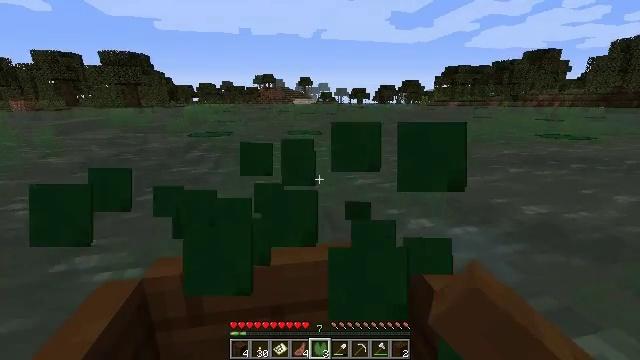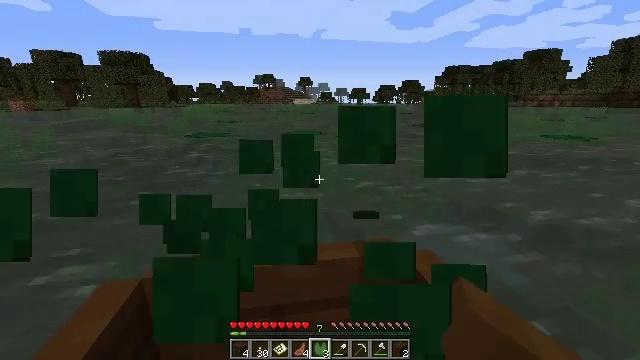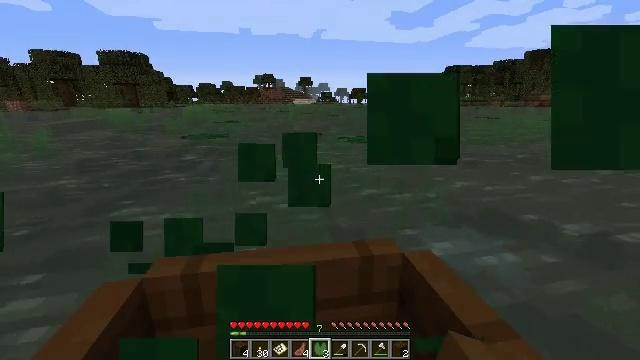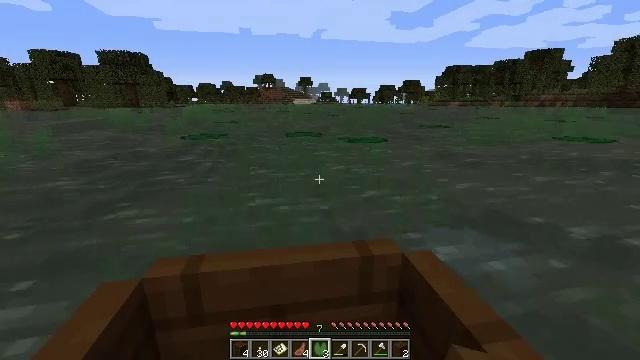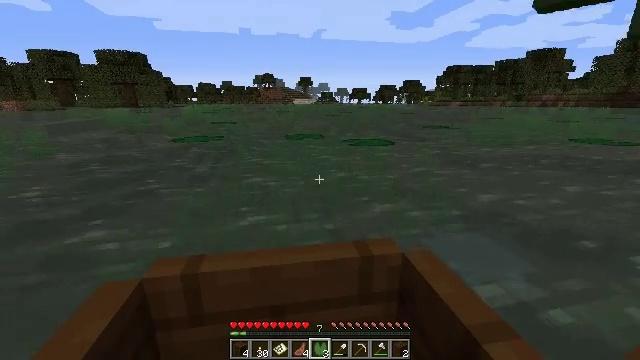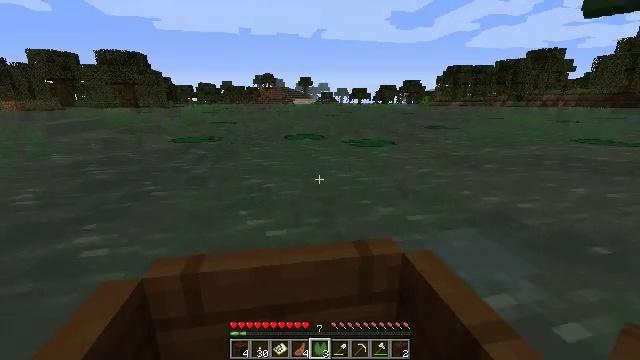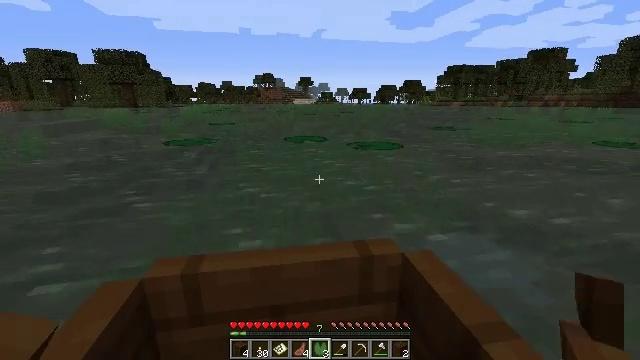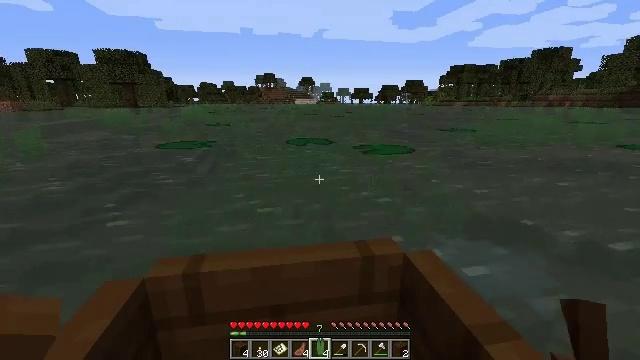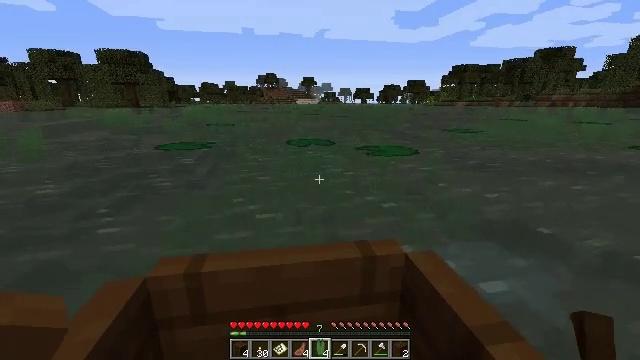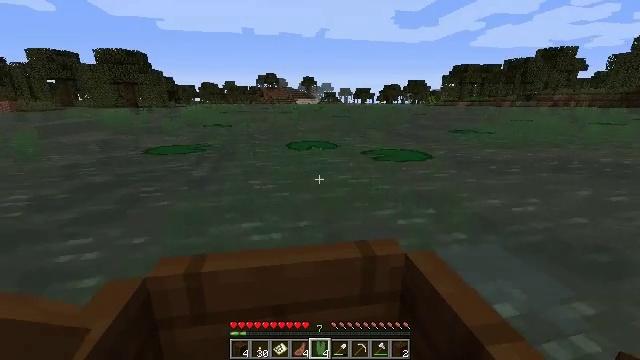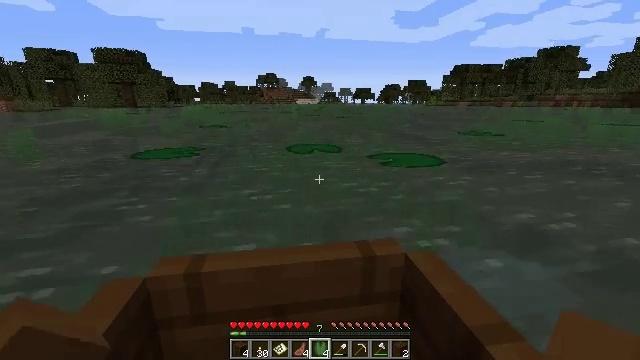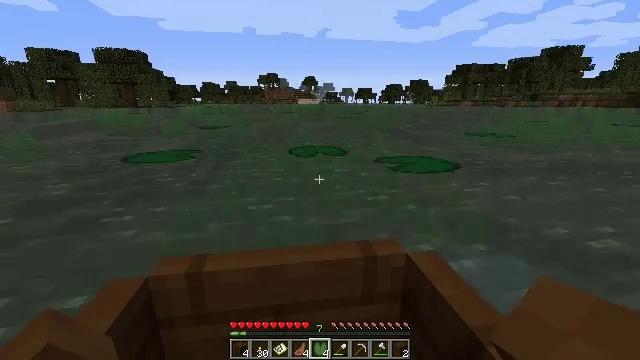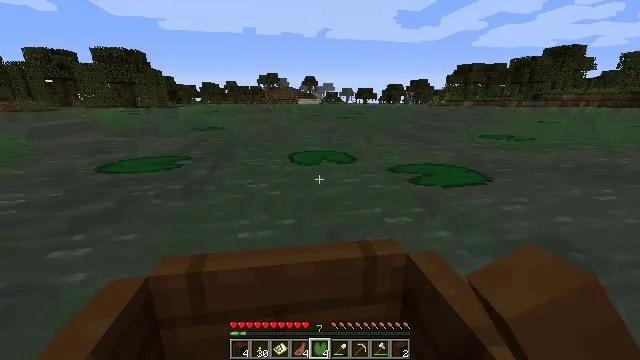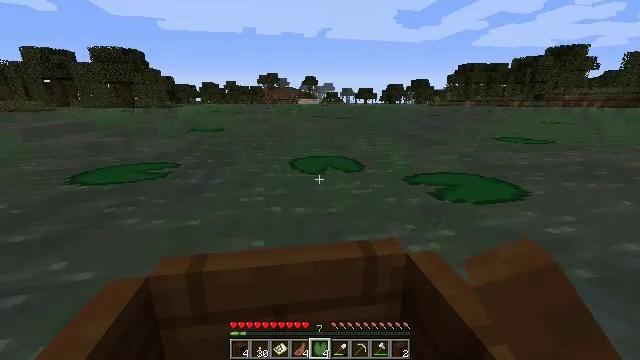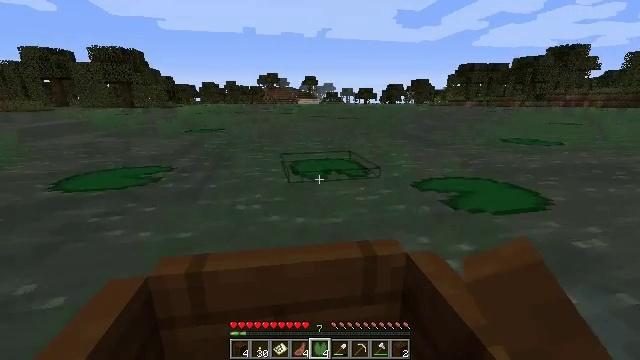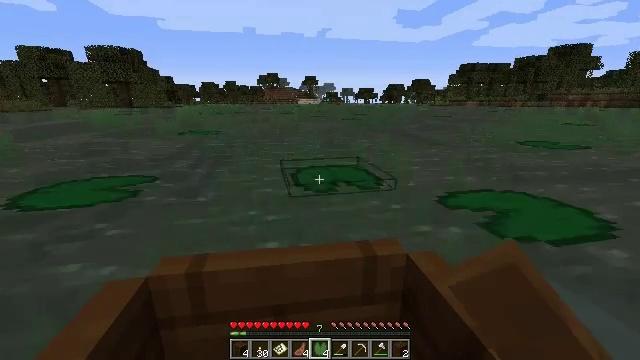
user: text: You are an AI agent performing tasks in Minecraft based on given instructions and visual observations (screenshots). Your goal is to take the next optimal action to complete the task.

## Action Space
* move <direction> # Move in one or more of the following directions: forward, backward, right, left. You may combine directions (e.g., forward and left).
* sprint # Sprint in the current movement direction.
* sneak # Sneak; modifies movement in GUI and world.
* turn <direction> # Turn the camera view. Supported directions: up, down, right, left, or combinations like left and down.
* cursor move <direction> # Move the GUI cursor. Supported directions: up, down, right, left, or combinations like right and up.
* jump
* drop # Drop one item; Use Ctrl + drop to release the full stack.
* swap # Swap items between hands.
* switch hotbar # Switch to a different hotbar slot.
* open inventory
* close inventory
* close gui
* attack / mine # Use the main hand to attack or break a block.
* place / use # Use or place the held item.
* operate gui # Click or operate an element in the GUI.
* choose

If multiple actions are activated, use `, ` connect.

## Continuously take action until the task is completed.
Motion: motion action
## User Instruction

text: Harvest sugar cane from the plant.
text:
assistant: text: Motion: move forward
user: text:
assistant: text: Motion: move forward
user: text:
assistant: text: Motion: move forward
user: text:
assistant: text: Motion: move forward
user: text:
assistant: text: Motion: move forward
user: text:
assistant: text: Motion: move forward
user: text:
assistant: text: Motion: move forward
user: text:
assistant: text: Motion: move forward
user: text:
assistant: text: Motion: move forward
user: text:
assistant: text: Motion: move forward
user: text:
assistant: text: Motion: move forward
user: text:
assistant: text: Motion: move forward
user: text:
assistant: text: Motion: move forward
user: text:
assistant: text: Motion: move forward
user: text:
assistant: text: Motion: move forward
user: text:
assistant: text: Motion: move forward
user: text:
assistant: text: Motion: move forward
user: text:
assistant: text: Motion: move forward
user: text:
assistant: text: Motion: move forward
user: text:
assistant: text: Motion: move forward
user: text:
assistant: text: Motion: move forward
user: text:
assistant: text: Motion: move forward
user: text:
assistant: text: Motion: move forward
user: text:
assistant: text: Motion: move forward
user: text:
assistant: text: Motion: move forward
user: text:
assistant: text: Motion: move forward
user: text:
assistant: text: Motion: move forward
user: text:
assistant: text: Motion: move forward
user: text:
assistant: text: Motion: move forward
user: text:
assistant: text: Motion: move forward